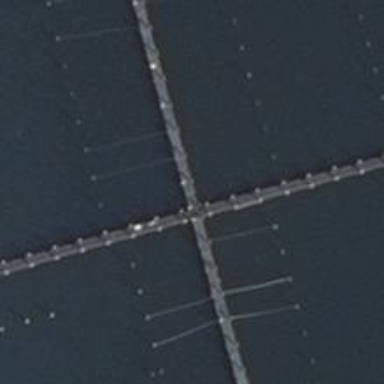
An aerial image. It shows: Man-made pier.